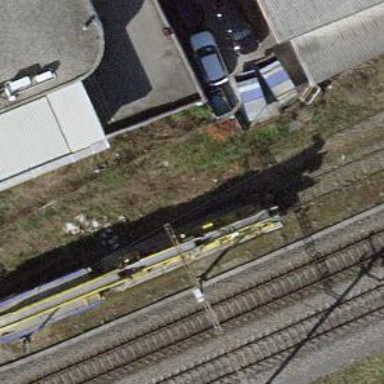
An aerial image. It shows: Catenary mast for power lines.